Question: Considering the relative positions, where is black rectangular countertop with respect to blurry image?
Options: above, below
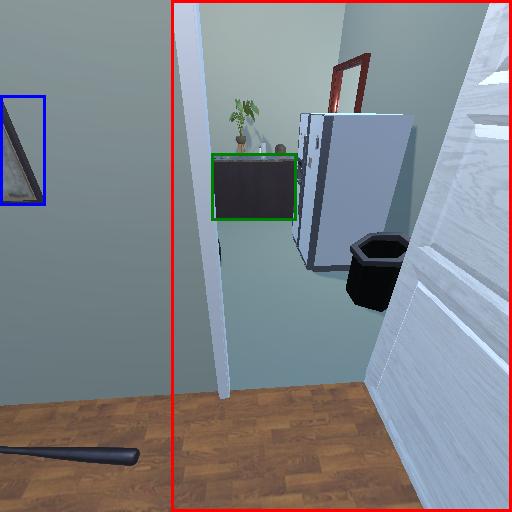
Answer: above